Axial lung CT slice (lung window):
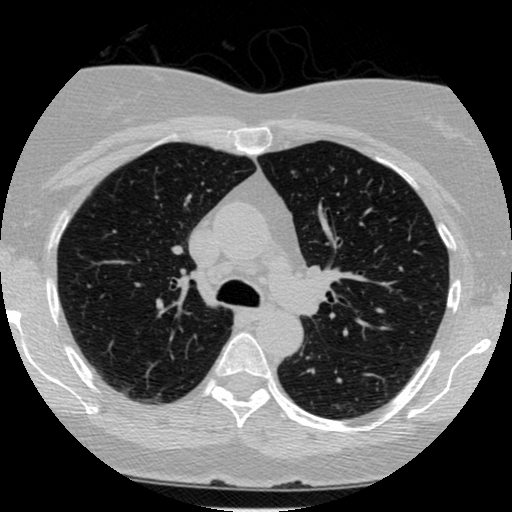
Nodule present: no